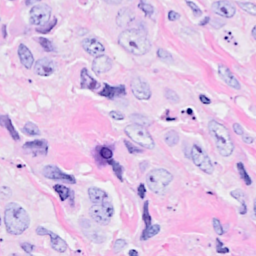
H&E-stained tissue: Breast